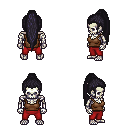
a pixel art fantasy rpg character, male body template, skeleton, brown pirate shirt, red pants, raven extra-long topknot hairstyle, four views (front, back, left, right), 2x2 character sprite sheet, small pixel art, hard edges, no anti-aliasing